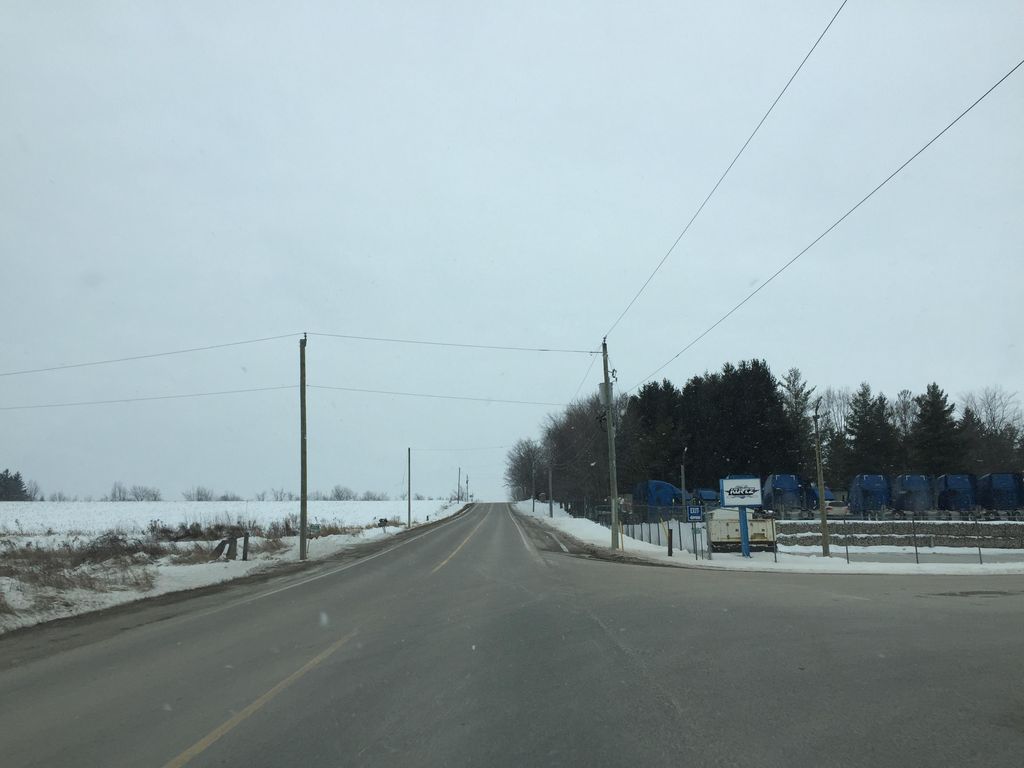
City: kitchener-waterloo